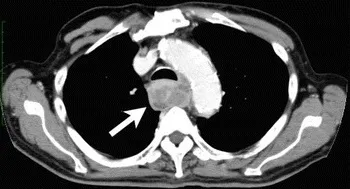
Computed tomography scan of thoracic esophageal tumor growing in the middle portion of the mediastinum at the time when the patient suffered from severe dysphagia.
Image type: radiology (ct)